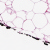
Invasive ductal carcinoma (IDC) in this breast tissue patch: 0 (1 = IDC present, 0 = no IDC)